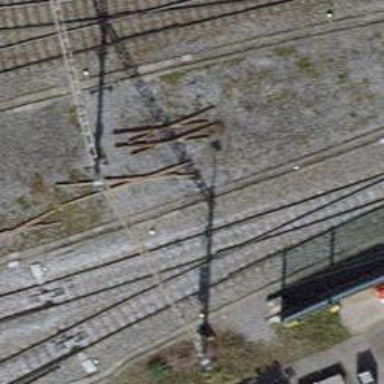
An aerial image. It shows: Rail yard with electrified rails and single track.